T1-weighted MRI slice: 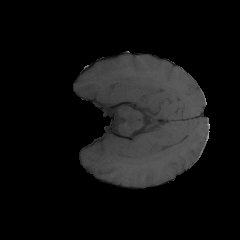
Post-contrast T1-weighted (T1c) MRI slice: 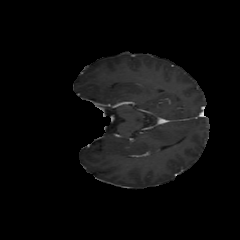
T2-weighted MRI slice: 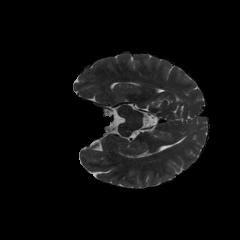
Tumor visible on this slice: no